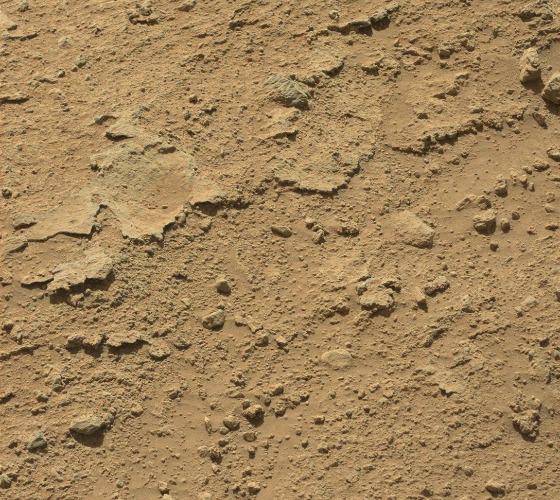
Terrain classes present: Bedrock, Gravel / Sand / Soil, Rock, Shadow